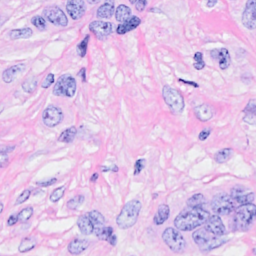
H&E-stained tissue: Breast